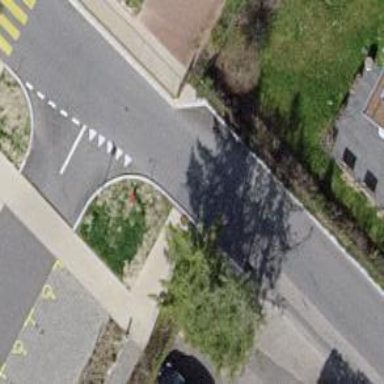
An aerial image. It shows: Tertiary road with asphalt surface and sidewalk on the left side.